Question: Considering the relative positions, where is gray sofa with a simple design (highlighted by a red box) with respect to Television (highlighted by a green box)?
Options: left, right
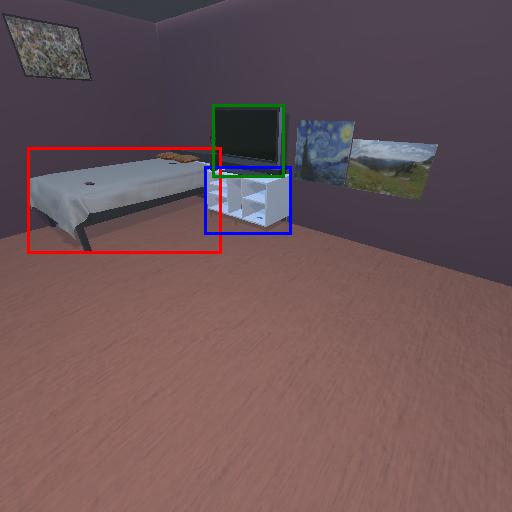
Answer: left